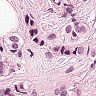
Metastatic tissue present: yes